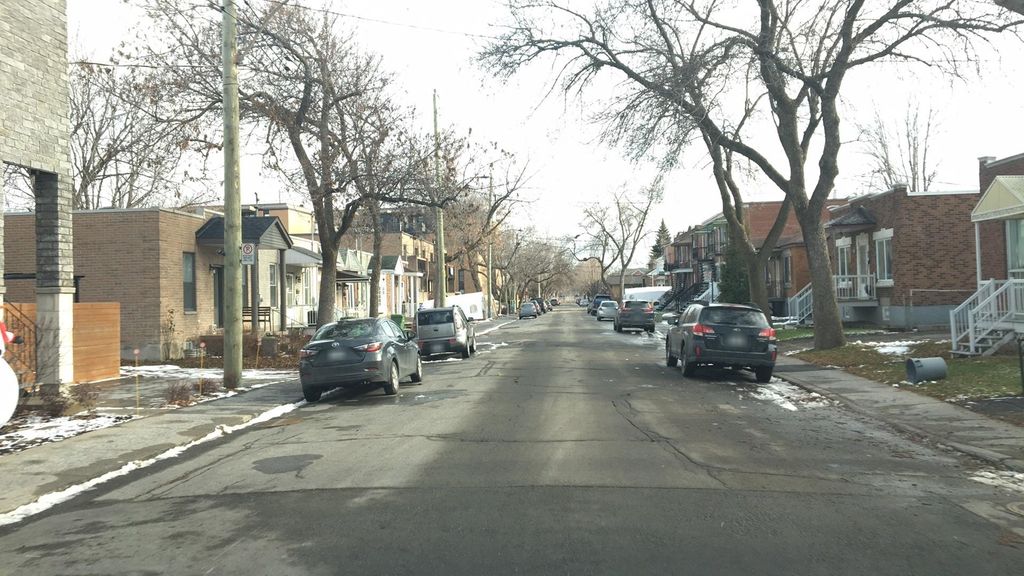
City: montreal